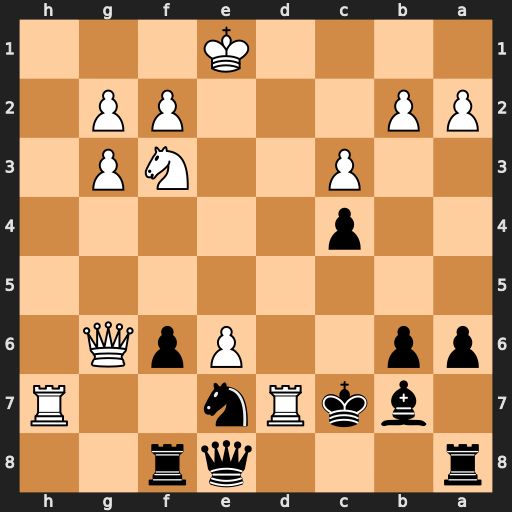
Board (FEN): r3qr2/1bkRn2R/pp2PpQ1/8/2p5/2P2NP1/PP3PP1/4K3
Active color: b
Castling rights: -
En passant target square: -
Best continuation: Qxd7 exd7 Nxg6 d8=R+ Kxd8